Question: Here are the definitions for 'D3.Layout.GraphNode' and 'D3.Layout.GraphLink' as defined in <URL>.
'''
export interface GraphNode {
id: number;
index: number;
name: string;
px: number;
py: number;
size: number;
weight: number;
x: number;
y: number;
subindex: number;
startAngle: number;
endAngle: number;
value: number;
fixed: bool;
children: GraphNode[];
_children: GraphNode[];
parent: GraphNode;
depth: number;
}
export interface GraphLink {
source: GraphNode;
target: GraphNode;
}
'''
However, a 'GraphNode' does not necessary always have ALL of these properties. For example, here is a 'GraphLink' with a 'source:GraphNode' and a 'target:GraphNode' , both of which do not have all of the properties.

Furthermore, I can't have a class such as:
'''
class GraphData {
nodes: D3.Layout.GraphNode[];
links: D3.Layout.GraphLink[];
}
'''
Because then doing this does not work:
'''
var data:GraphData = {
"nodes": [{
"group": 0,
"id": 0
}, {
"group": 0,
"id": 1
}, {
"group": 0,
"id": 2
}],
"links": [{
"source": 0,
"target": 2,
"value": 1
}, {
"source": 0,
"target": 0,
"value": 1
}, {
"source": 2,
"target": 1,
"value": 1
}, {
"source": 2,
"target": 1,
"value": 1
}]
}
'''
The typescript compiler gives me this error:
'''
Compile Error.
See error list for details
C:/Projects/MyGraph/app.ts(111,23): error TS2082: Supplied parameters do not match any signature of call target:
Types of property 'nodes' of types '{ "nodes": { "group": number; "id": number; }[]; "links": { "source": number; "target": number; "value": number; }[]; }' and 'GraphData' are incompatible:
Type '{ "group": number; "id": number; }' is missing property 'index' from type 'D3.Layout.GraphNode'.
'''
A way to fix this is to make all of the fields in the interface 'GraphNode' optional. But then the interface is useless.
How do I take advantage of TypeScripts static typing in this case?
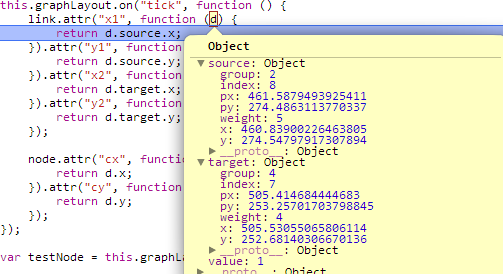
Answer: All of them are not but some are and the interface definition does not reflect that as of yet. Perhaps you can mark which ones are optional for community support.
In any case. When you want to enforce strict behavior on others but want the flexibility to break out your self you can use any. e.g. :
'''
var data:GraphData = <any>{
"nodes": [{
"group": 0,
"id": 0
}, {
"group": 0,
"id": 1
}, {
"group": 0,
"id": 2
}],
"links": [{
"source": 0,
"target": 2,
"value": 1
}, {
"source": 0,
"target": 0,
"value": 1
}, {
"source": 2,
"target": 1,
"value": 1
}, {
"source": 2,
"target": 1,
"value": 1
}]
}
'''